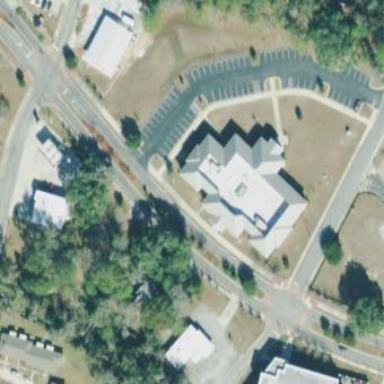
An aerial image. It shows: Building that serves as library.